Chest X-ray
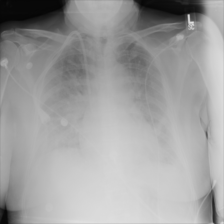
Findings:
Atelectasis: negative
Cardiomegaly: negative
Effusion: negative
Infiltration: negative
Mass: negative
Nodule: negative
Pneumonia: negative
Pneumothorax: negative
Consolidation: positive
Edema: negative
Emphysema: negative
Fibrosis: negative
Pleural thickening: negative
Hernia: negative